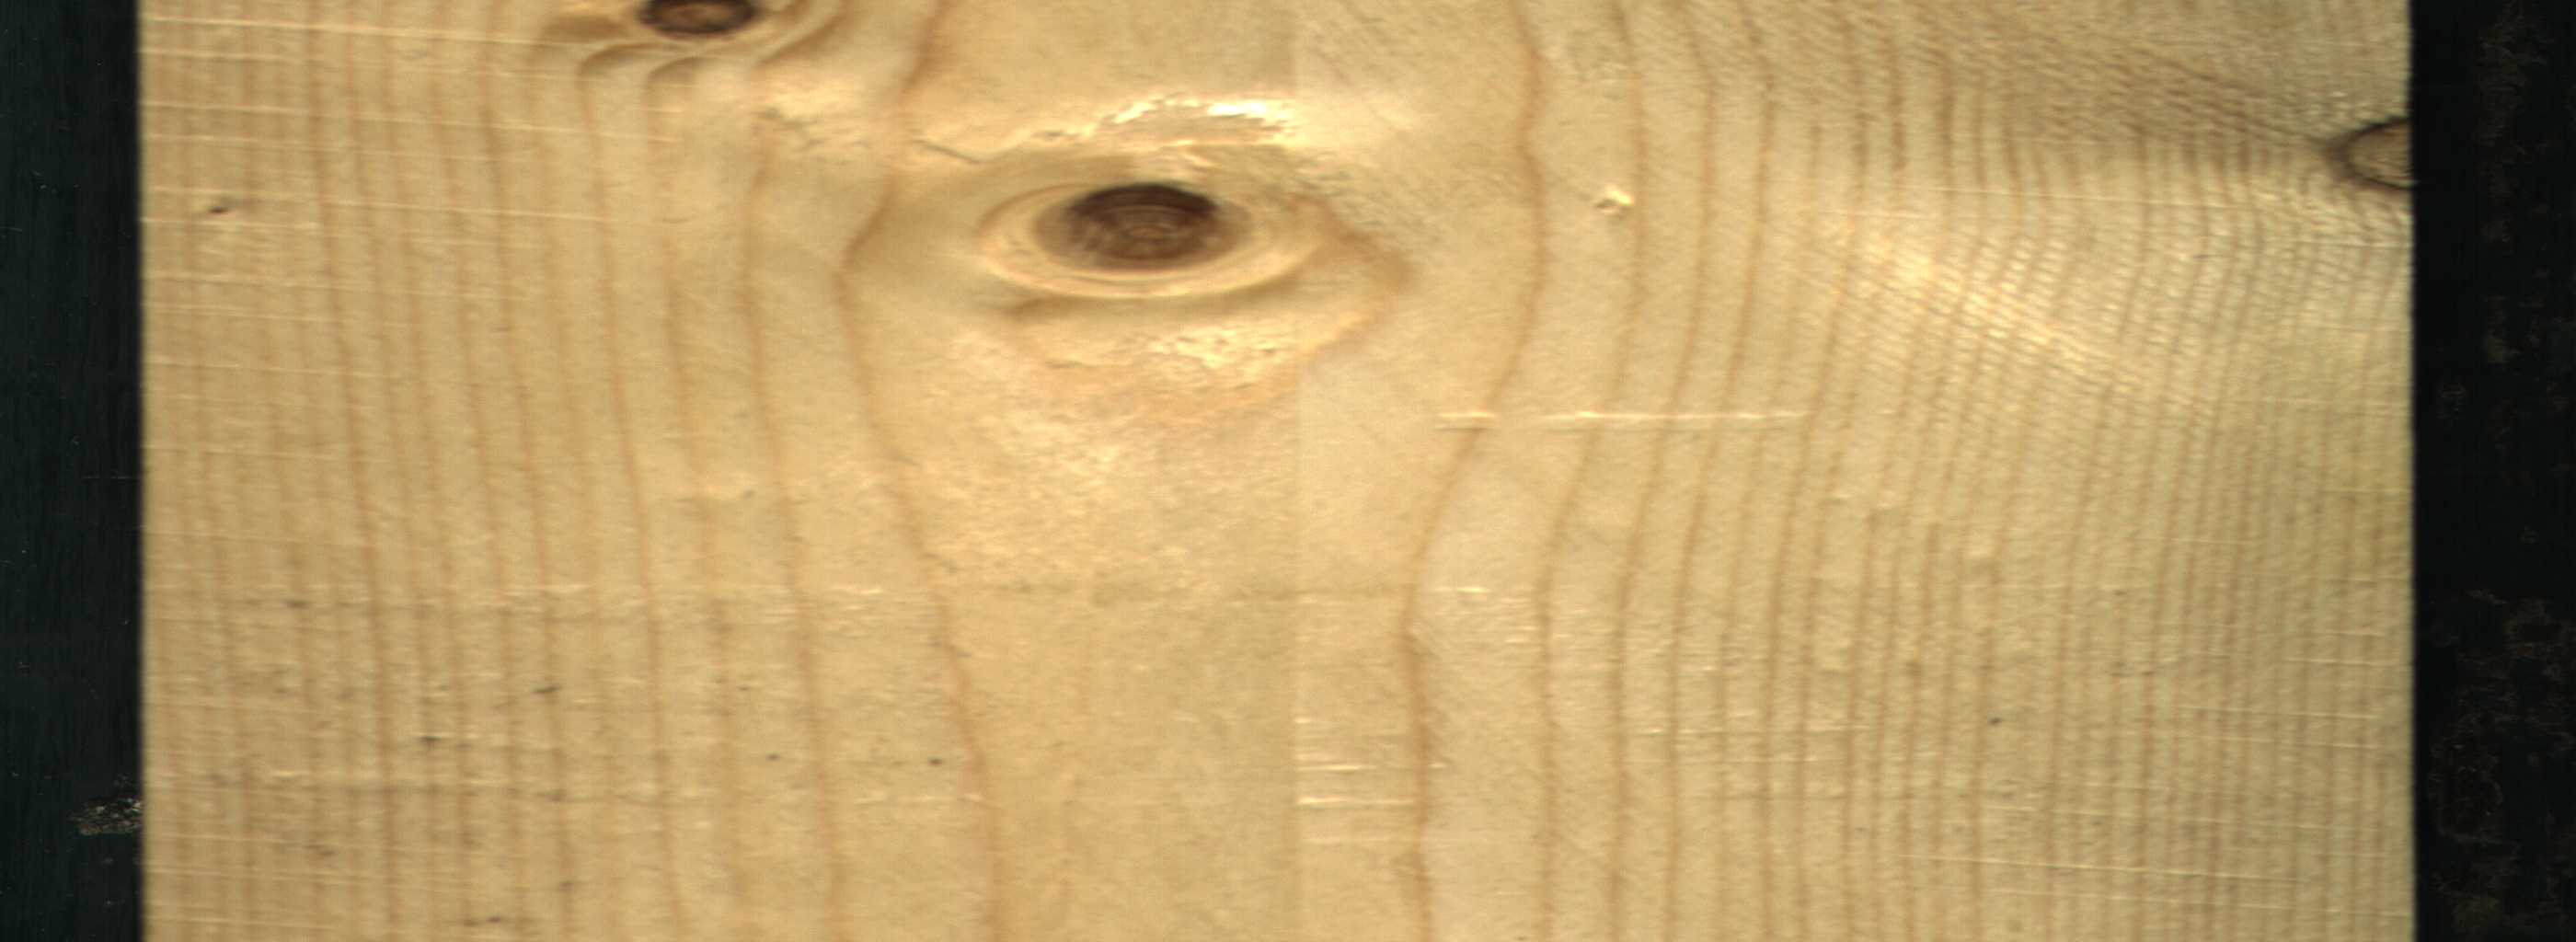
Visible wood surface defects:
Live_Knot
Live_Knot
Live_Knot